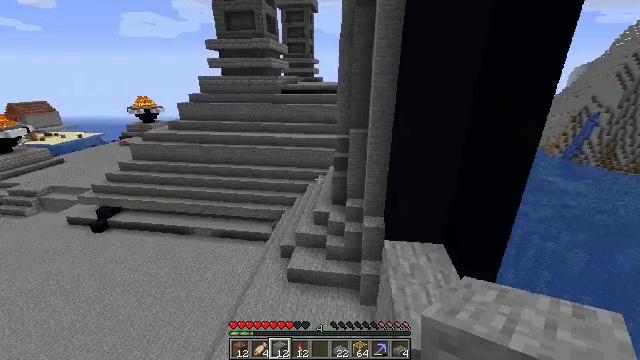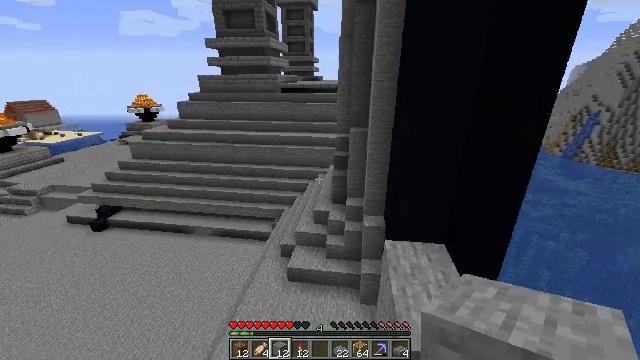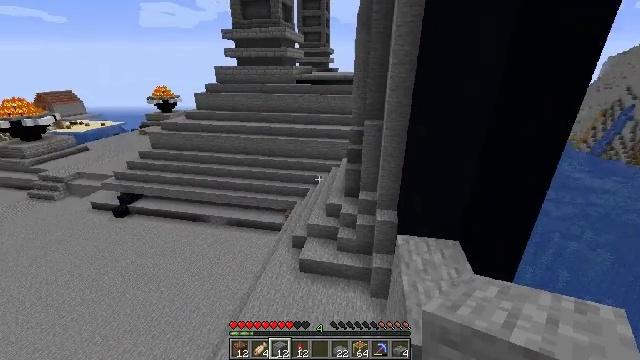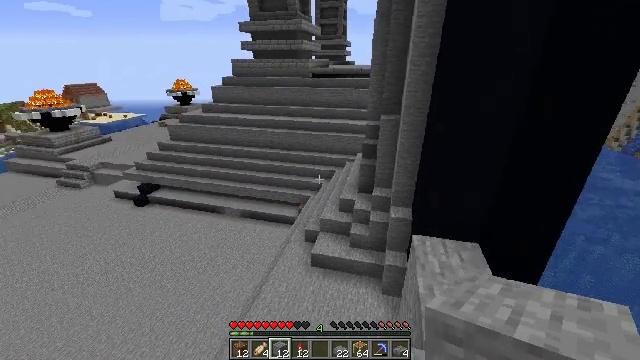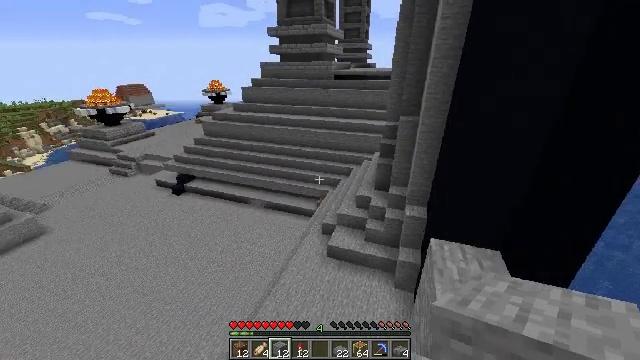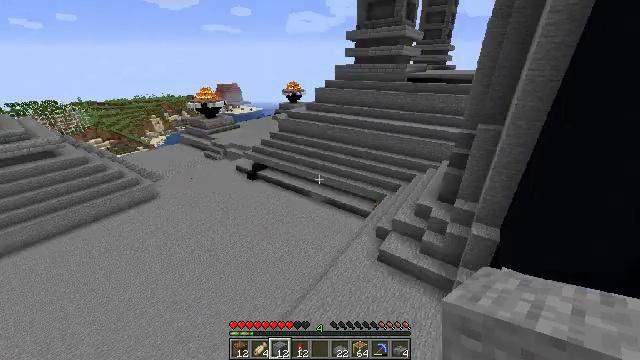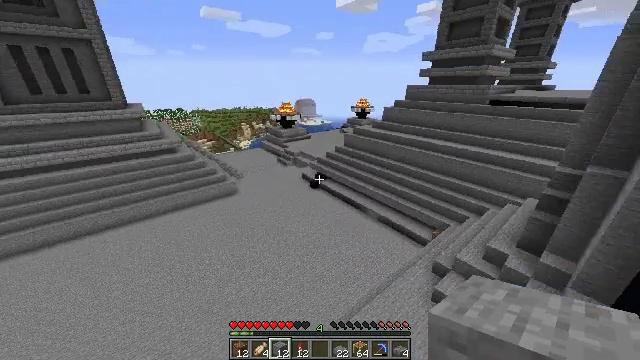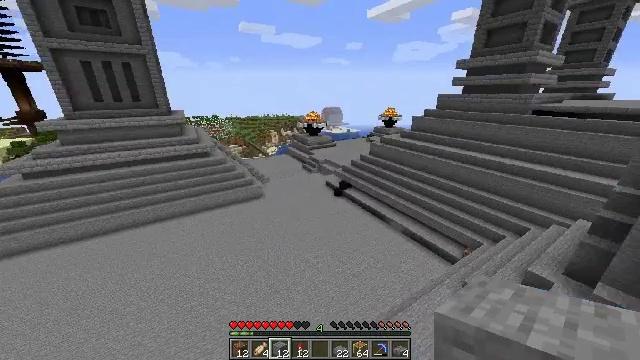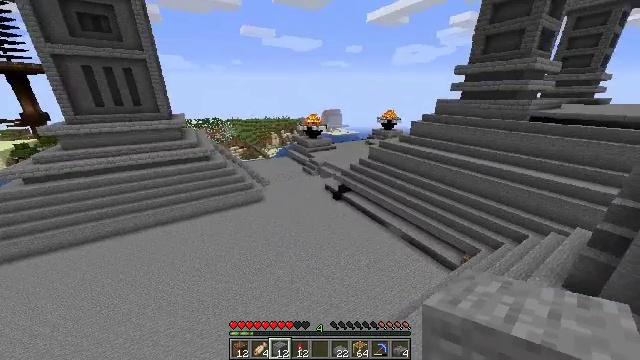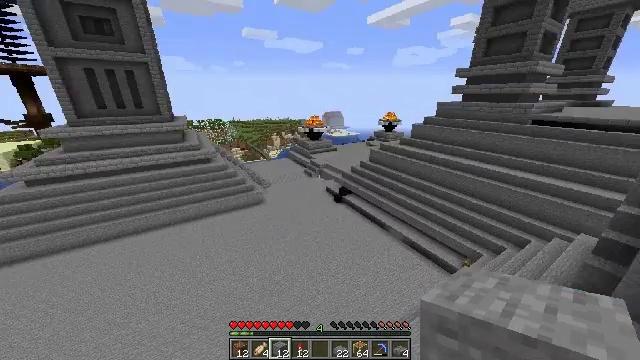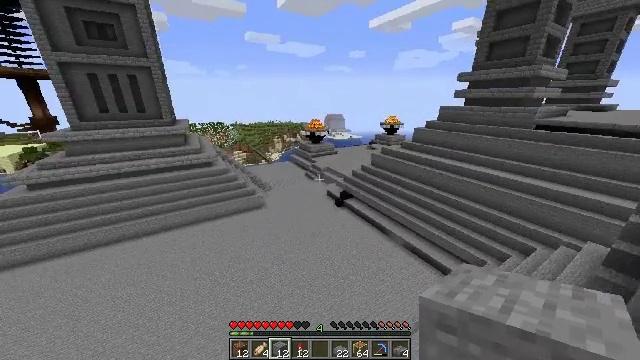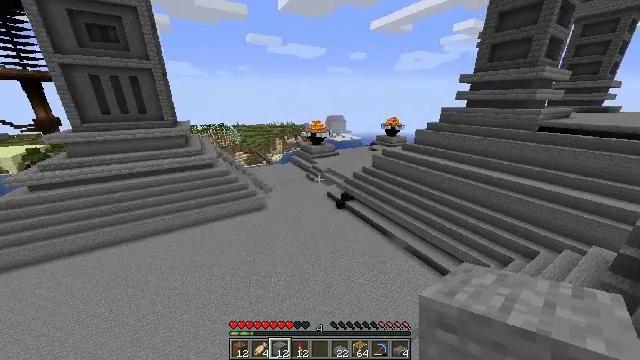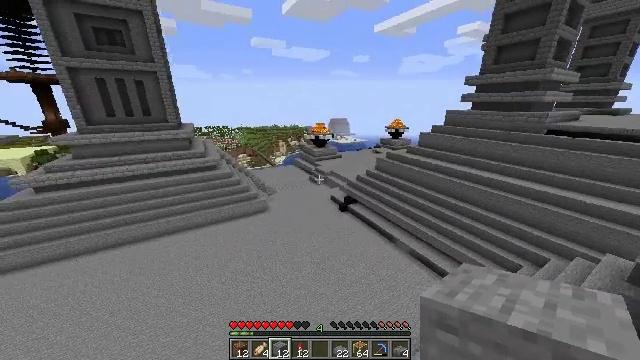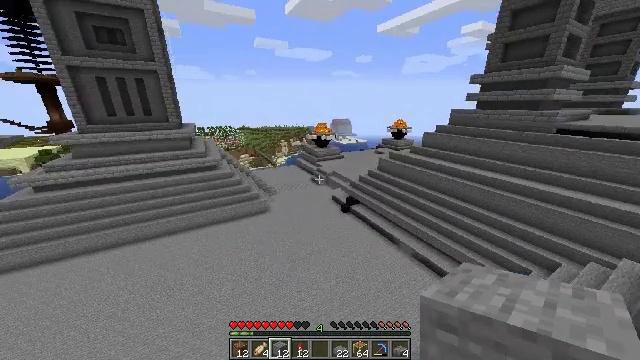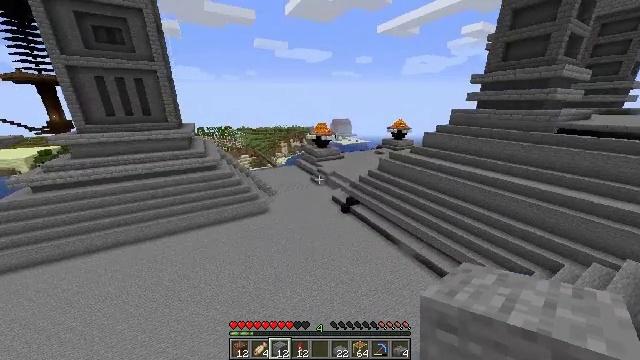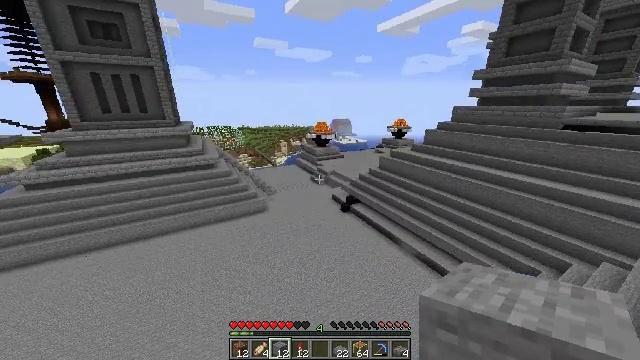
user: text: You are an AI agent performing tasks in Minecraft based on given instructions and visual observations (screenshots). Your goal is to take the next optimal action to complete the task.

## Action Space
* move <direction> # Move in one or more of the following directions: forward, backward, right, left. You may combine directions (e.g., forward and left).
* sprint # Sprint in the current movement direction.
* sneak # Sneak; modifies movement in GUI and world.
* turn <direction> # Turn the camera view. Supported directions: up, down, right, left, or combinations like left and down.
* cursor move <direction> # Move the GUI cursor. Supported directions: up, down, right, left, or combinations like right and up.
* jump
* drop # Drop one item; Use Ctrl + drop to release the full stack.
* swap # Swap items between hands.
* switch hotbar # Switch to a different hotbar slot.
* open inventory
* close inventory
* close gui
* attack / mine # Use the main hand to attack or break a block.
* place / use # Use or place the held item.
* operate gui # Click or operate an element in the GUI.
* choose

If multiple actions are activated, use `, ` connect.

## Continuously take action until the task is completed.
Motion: motion action
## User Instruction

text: Break the shulker box to collect it.
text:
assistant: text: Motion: no_op
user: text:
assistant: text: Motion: turn left and down
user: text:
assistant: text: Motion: move forward, turn left and down
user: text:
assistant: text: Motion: move forward, turn left and down
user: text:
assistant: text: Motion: move forward, turn left
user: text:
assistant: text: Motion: move forward, turn left and up, jump
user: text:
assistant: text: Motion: move forward, turn left and up, jump
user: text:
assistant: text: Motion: move forward, jump
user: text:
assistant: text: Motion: move forward, jump
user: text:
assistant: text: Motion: move forward, jump
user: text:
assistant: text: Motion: move forward, jump
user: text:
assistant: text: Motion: move forward, jump
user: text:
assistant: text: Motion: move forward, jump
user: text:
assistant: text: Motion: move forward, jump
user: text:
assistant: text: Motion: move forward
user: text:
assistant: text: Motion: move forward
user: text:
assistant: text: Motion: move forward
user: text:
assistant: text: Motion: move forward
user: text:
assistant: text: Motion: move forward
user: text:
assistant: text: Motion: move forward
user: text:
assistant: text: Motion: move forward
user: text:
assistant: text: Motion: move forward
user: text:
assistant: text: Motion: move forward, turn left and up, jump
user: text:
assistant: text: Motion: move forward, turn left and up, jump
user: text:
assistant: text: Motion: move forward, turn up, jump
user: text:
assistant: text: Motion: move forward, turn up, jump
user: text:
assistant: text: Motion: move forward, turn up, jump
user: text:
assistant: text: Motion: move forward, turn up
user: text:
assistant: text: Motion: move forward, turn up
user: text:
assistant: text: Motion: move forward